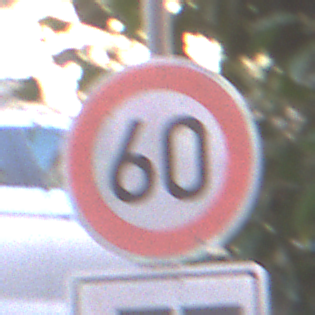
Verkehrszeichen: Geschwindigkeit60
Zusatzzeichen unten: HinweisDurchSinnbild16
Umgebung: Outdoor, Urban
Tageszeit: MorningAfternoon
Wetter: Clear
Licht: Natural
Jahreszeit: NotSpecified
Kontrast: LowContrast